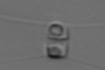
Label: Chaetoceros_similis